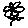
Label: flower